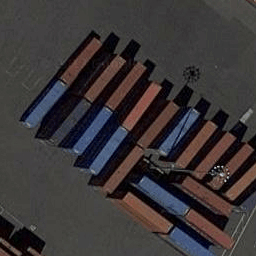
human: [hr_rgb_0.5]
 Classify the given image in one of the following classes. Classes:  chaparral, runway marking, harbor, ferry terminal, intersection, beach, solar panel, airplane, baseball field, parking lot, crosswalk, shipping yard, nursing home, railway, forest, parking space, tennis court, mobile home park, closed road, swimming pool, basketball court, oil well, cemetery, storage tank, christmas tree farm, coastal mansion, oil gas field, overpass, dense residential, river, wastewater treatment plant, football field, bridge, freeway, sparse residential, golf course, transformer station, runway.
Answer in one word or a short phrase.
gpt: shipping yard